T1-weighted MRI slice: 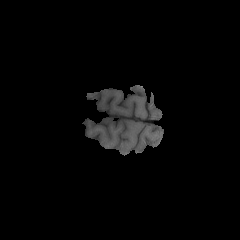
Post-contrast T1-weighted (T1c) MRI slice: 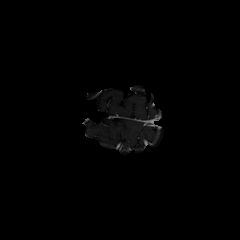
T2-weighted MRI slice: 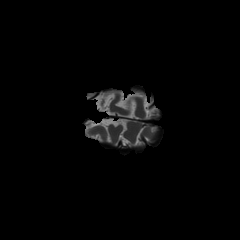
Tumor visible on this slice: no